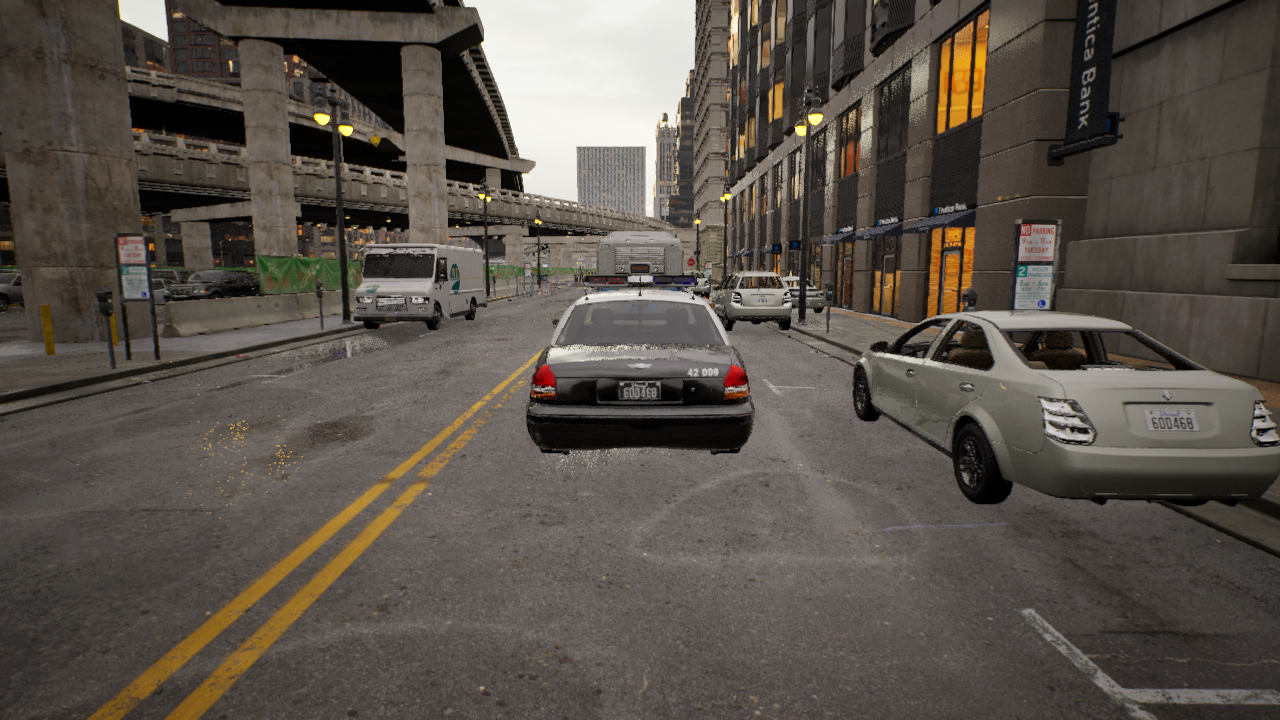
Venue: downtown
Lighting: golden hour
Vehicle rig: sedan